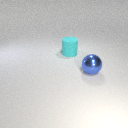
large cyan rubber cylinder to the left of large blue metal sphere